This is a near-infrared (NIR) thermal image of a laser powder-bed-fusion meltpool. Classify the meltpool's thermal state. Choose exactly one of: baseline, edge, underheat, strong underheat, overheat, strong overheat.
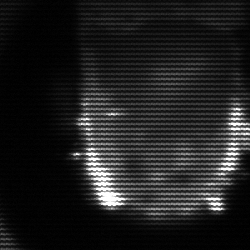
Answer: baseline